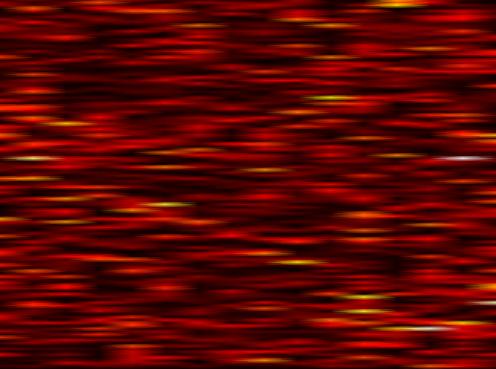
Label: FOFDM